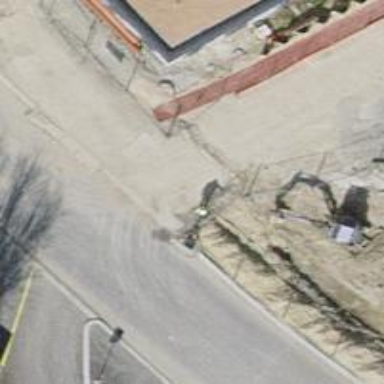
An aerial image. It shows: Bollard.